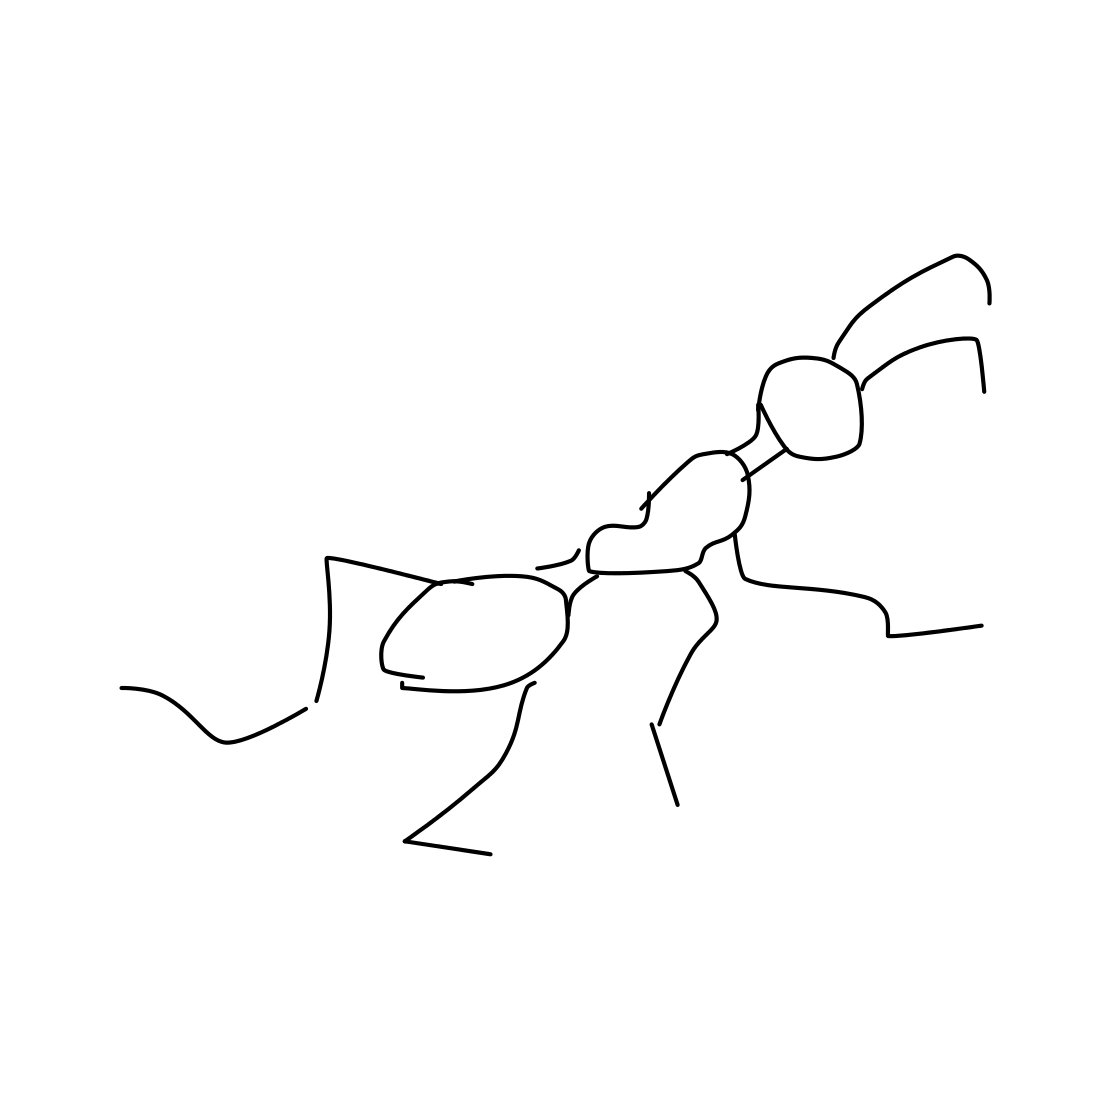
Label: ant